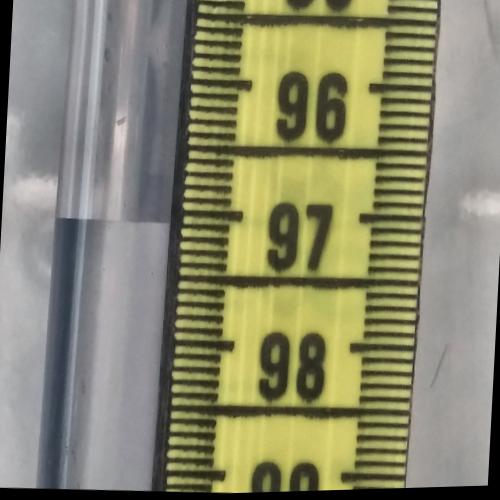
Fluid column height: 13.6 cm